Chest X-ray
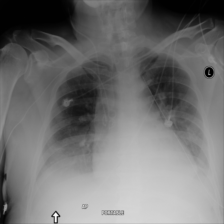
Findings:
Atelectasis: negative
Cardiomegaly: negative
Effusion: positive
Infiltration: positive
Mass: negative
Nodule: negative
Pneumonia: negative
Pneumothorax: negative
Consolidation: negative
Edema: negative
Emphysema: negative
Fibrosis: negative
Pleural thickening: negative
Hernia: negative